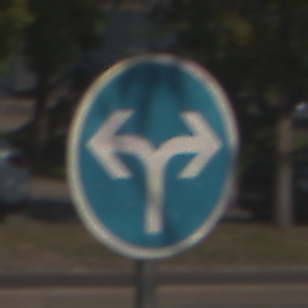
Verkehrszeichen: VorgeschriebeneFahrtrichtungRechtsOderLinks
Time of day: Midday
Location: Outdoor (Urban)
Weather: Clear
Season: NotSpecified
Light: Natural